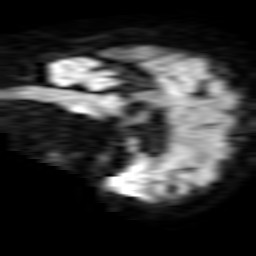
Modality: TRACE
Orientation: sagittal
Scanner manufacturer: philips
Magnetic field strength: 1.5 T
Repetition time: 4.911 s
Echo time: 0.07794 s